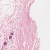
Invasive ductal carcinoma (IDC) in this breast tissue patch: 0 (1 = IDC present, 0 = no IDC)